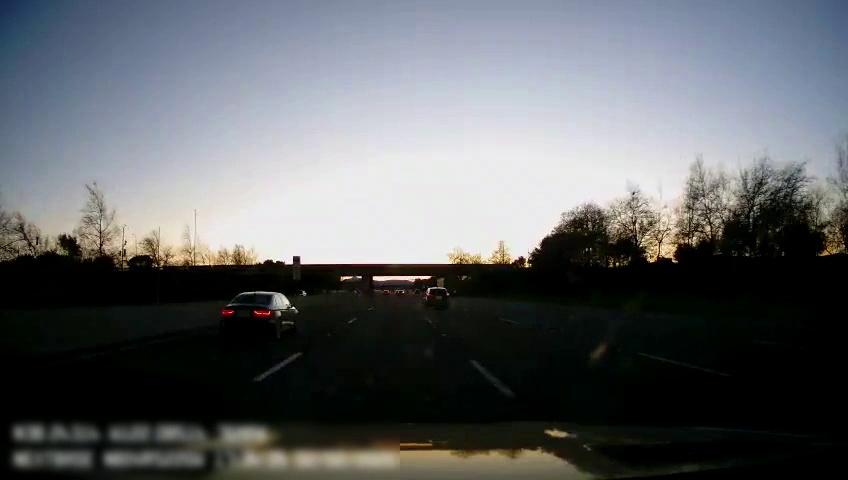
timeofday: Day
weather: Sunny
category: Drivable Space
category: Vehicles | Truck
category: Vehicles | SUV
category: Vehicles | Car
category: Vehicles | Truck
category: Lanes | Current Lane
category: Lanes | Alternate Lane
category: Lanes | Alternate Lane
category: Lanes | Current Lane
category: Lanes | Alternate Lane
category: Lanes | Alternate Lane